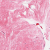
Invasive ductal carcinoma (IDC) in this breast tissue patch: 0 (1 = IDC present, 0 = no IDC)